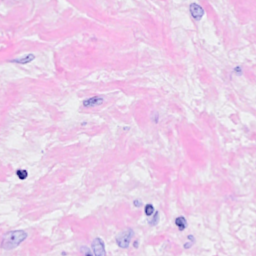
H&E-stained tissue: Breast